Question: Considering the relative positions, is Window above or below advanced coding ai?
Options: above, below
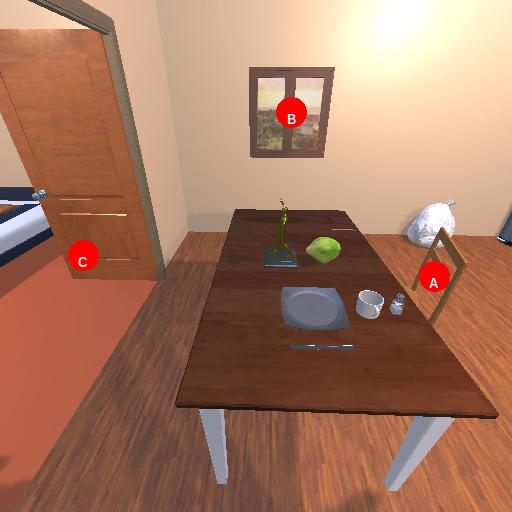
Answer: above